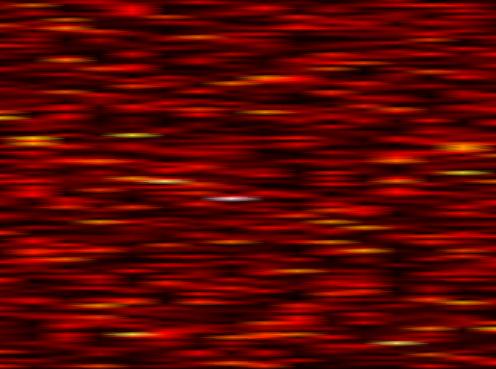
Label: OFDM